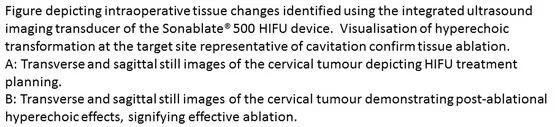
Intraoperative tissue changes. Figure depicting intraoperative tissue changes identified using the integrated ultrasound imaging transducer of the Sonablate. 500 HIFU device. Visualisation of hyperechoic transformation at the target site confirms tissue ablation. B; Transverse and sagittal still images of the cervical tumour demonstrating post-ablational hyperechoic effects, signifying effective ablation.
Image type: chart (chart)